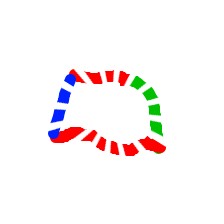
Shape: trapezoid